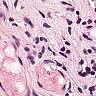
Metastatic tissue present: no